Interaction volume radius: 5 \u00c5
Interaction volume height: 10 \u00c5
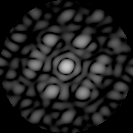
Disorder parameter: 0.5853